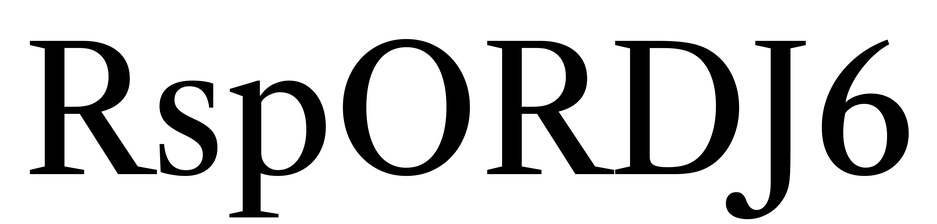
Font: LibreCaslonText_Regular